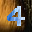
Label: 4